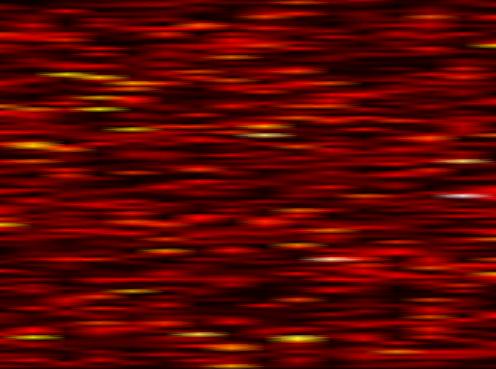
Label: WOLA